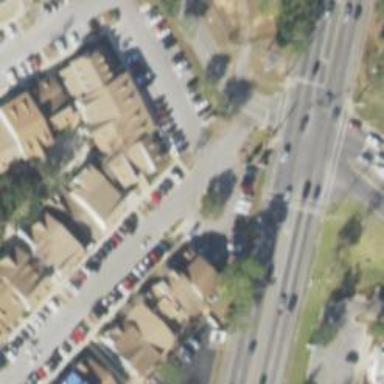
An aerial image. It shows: Parking space is available.